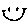
Label: smiley face